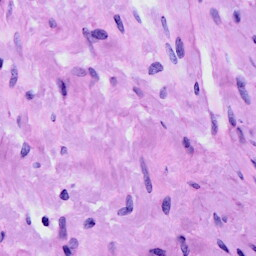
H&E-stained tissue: Cervix